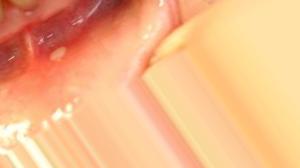
Condition: Mouth Ulcer